Aerial crown-view tile of a tropical tree (Barro Colorado Island, Panama), acquired 20250124:
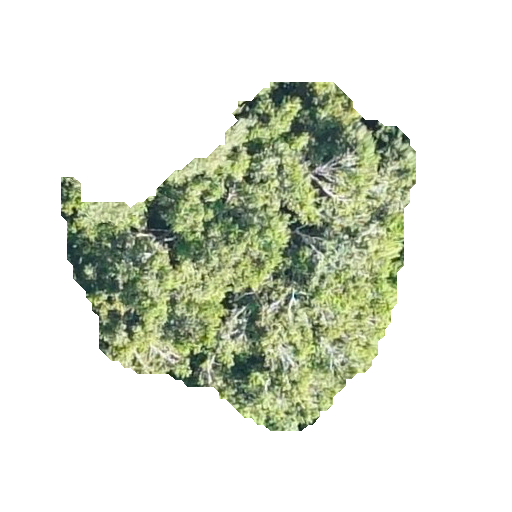
Species: Protium stevensonii
GBIF accepted scientific name: Tetragastris panamensis
Crown area: 118.779 m²